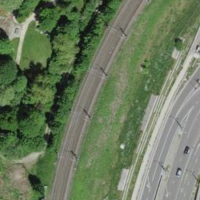
EUNIS habitat code: 53
Species observed at this site:
Tussilago farfara